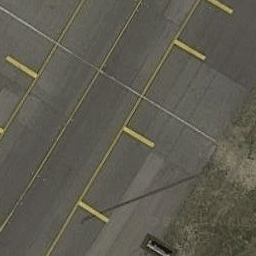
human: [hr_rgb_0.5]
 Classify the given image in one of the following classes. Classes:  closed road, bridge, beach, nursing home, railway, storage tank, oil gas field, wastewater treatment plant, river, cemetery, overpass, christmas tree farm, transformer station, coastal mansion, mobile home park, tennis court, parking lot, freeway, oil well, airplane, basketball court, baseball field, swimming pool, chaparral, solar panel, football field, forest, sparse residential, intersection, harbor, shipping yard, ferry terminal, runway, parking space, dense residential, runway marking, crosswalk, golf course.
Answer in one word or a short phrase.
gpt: runway marking